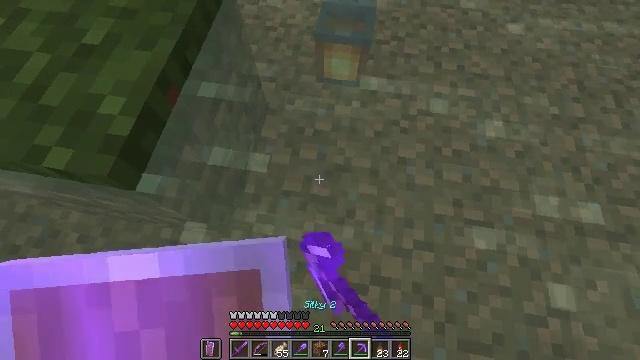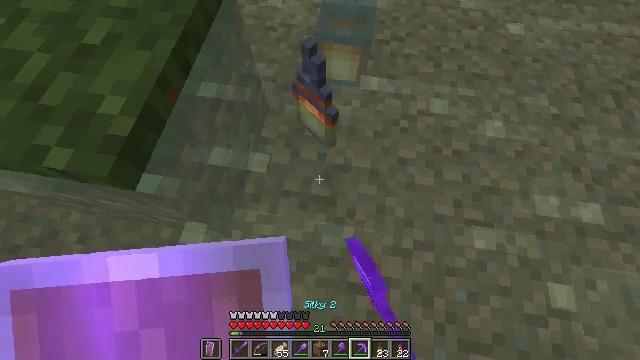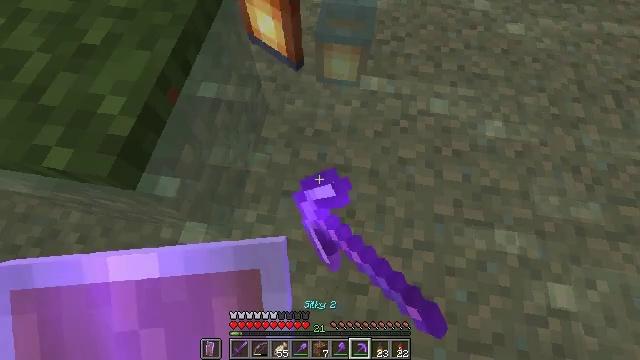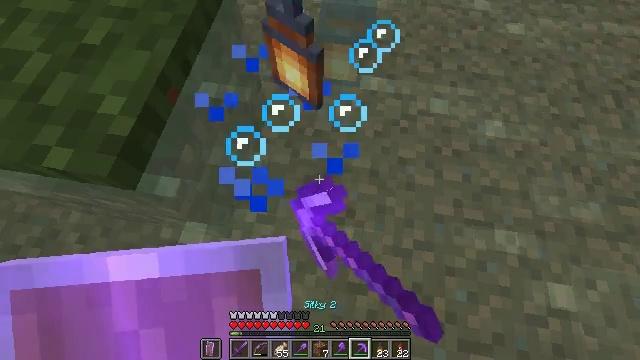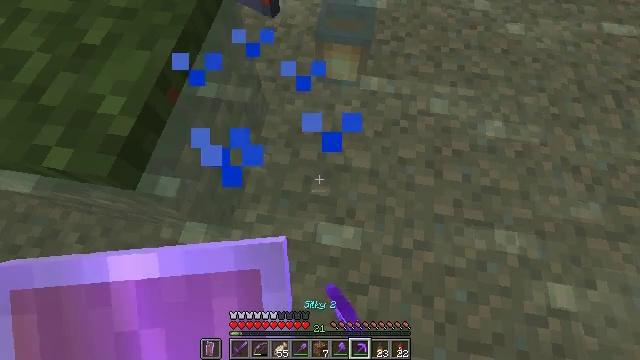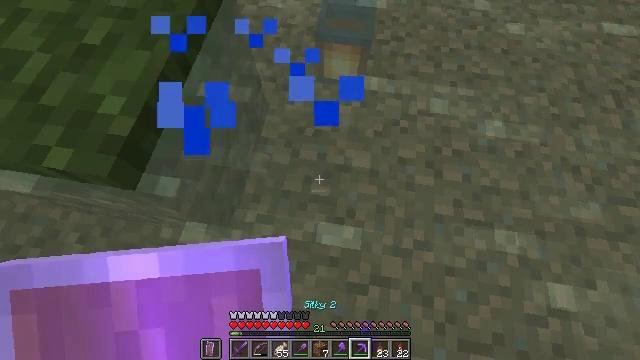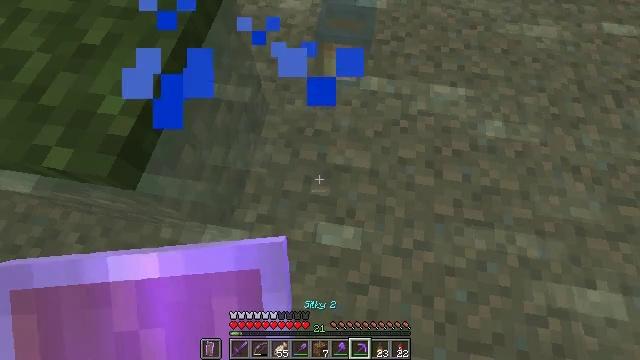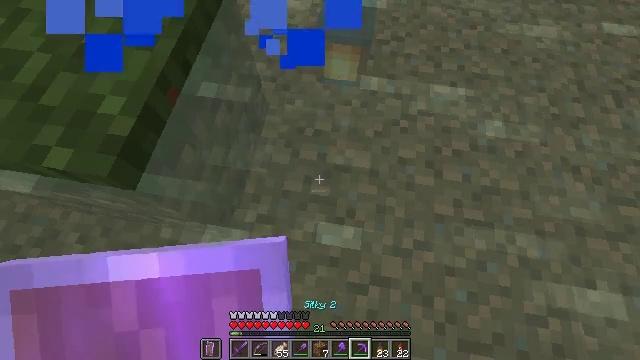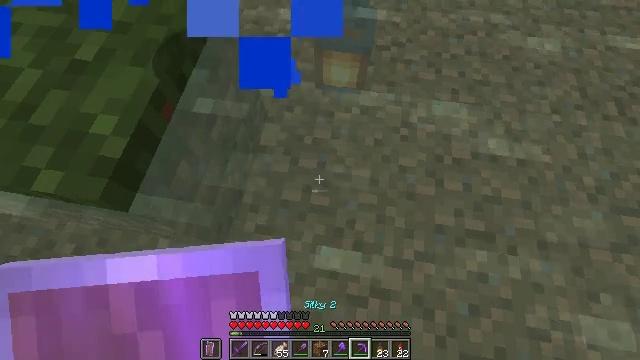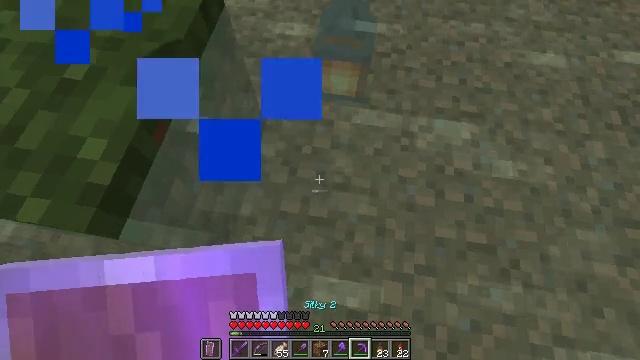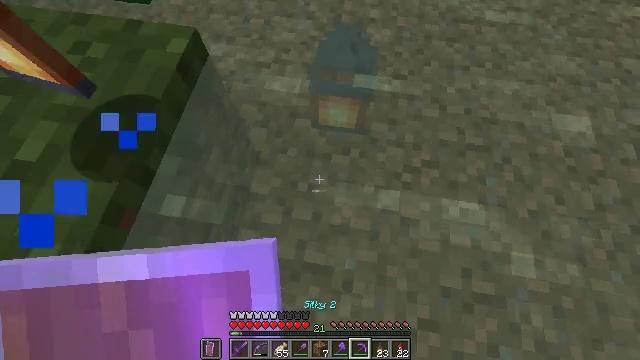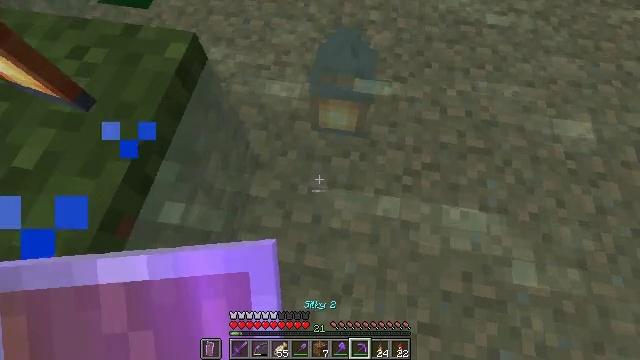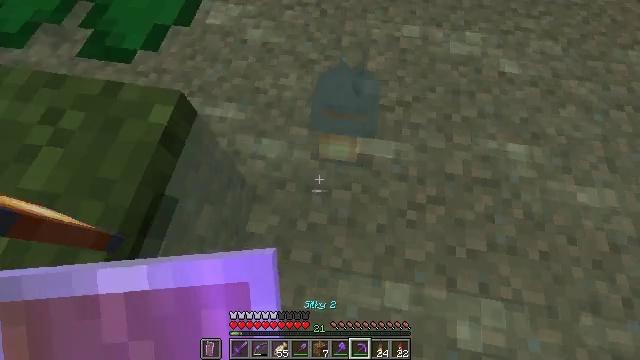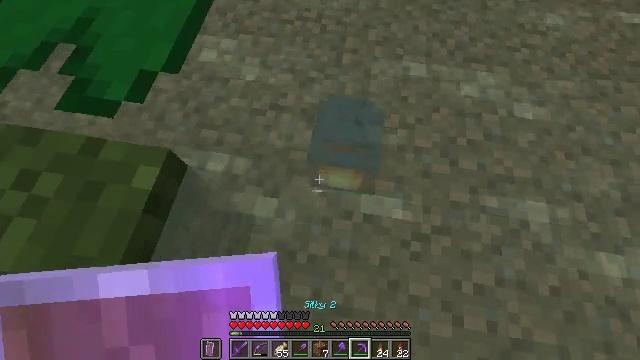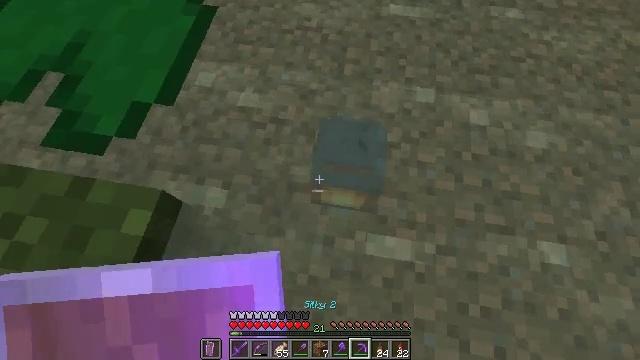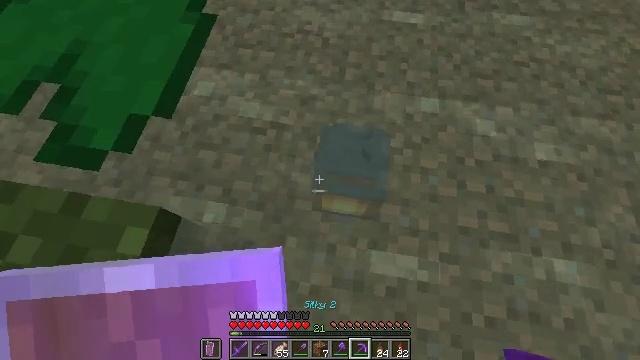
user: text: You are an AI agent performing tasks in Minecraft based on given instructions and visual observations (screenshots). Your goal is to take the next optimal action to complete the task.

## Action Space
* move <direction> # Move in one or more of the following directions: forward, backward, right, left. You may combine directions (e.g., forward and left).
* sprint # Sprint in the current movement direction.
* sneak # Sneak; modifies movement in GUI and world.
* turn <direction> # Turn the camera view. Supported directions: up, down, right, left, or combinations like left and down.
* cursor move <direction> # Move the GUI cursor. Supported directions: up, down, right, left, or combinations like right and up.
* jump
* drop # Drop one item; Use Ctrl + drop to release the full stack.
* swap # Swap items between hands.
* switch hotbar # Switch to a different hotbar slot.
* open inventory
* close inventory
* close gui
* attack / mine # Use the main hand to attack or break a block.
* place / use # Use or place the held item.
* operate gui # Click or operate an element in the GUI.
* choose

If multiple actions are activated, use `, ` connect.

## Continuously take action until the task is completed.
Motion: motion action
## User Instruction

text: Remove the lily pad floating on water.
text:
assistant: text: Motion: attack / mine
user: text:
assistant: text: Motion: attack / mine
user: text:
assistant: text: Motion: attack / mine
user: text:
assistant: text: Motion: no_op
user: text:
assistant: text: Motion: no_op
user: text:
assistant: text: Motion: no_op
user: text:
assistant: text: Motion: no_op
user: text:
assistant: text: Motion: move forward
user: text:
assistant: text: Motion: move forward
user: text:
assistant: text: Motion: move forward
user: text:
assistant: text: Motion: move forward
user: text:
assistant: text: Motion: move forward
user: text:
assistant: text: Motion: no_op
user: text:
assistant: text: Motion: no_op
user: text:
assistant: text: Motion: no_op
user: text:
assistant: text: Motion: no_op
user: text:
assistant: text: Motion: no_op
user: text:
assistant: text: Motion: no_op
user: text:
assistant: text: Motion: turn left and up
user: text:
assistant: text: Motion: turn left and up
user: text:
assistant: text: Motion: turn left and up
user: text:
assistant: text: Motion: turn left and up
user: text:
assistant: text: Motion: turn left and up
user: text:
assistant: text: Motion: no_op
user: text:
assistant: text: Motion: no_op
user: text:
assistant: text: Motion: no_op
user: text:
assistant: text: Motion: no_op
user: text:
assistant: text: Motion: no_op
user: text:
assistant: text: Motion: no_op
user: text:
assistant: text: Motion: no_op